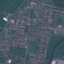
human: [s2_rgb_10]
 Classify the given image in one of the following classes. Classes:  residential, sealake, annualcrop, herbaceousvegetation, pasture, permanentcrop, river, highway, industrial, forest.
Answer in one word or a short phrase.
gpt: Residential